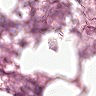
Metastatic tissue present: no